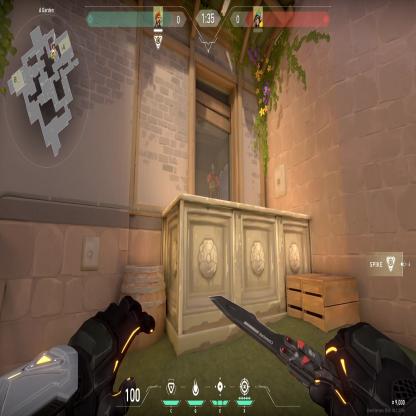
Label: enemy